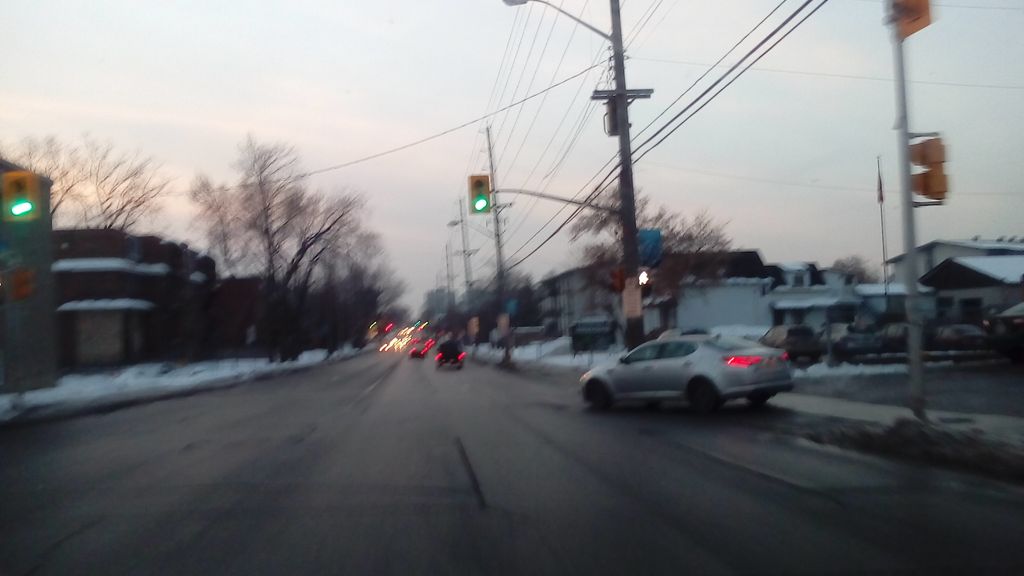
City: ottawa-gatineau